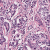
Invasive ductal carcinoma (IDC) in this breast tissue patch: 1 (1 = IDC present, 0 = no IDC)